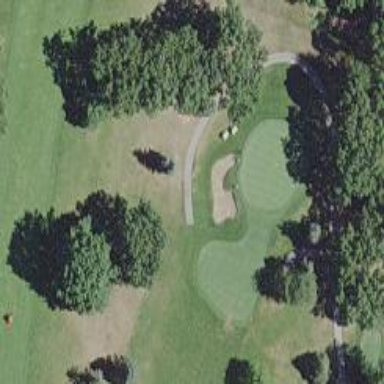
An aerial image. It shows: Path used for both walking and golf.